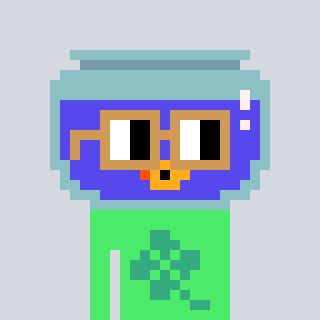
a pixel art character with square brown glasses, a goldfish-shaped head and a teal-colored body on a cool background